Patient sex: M
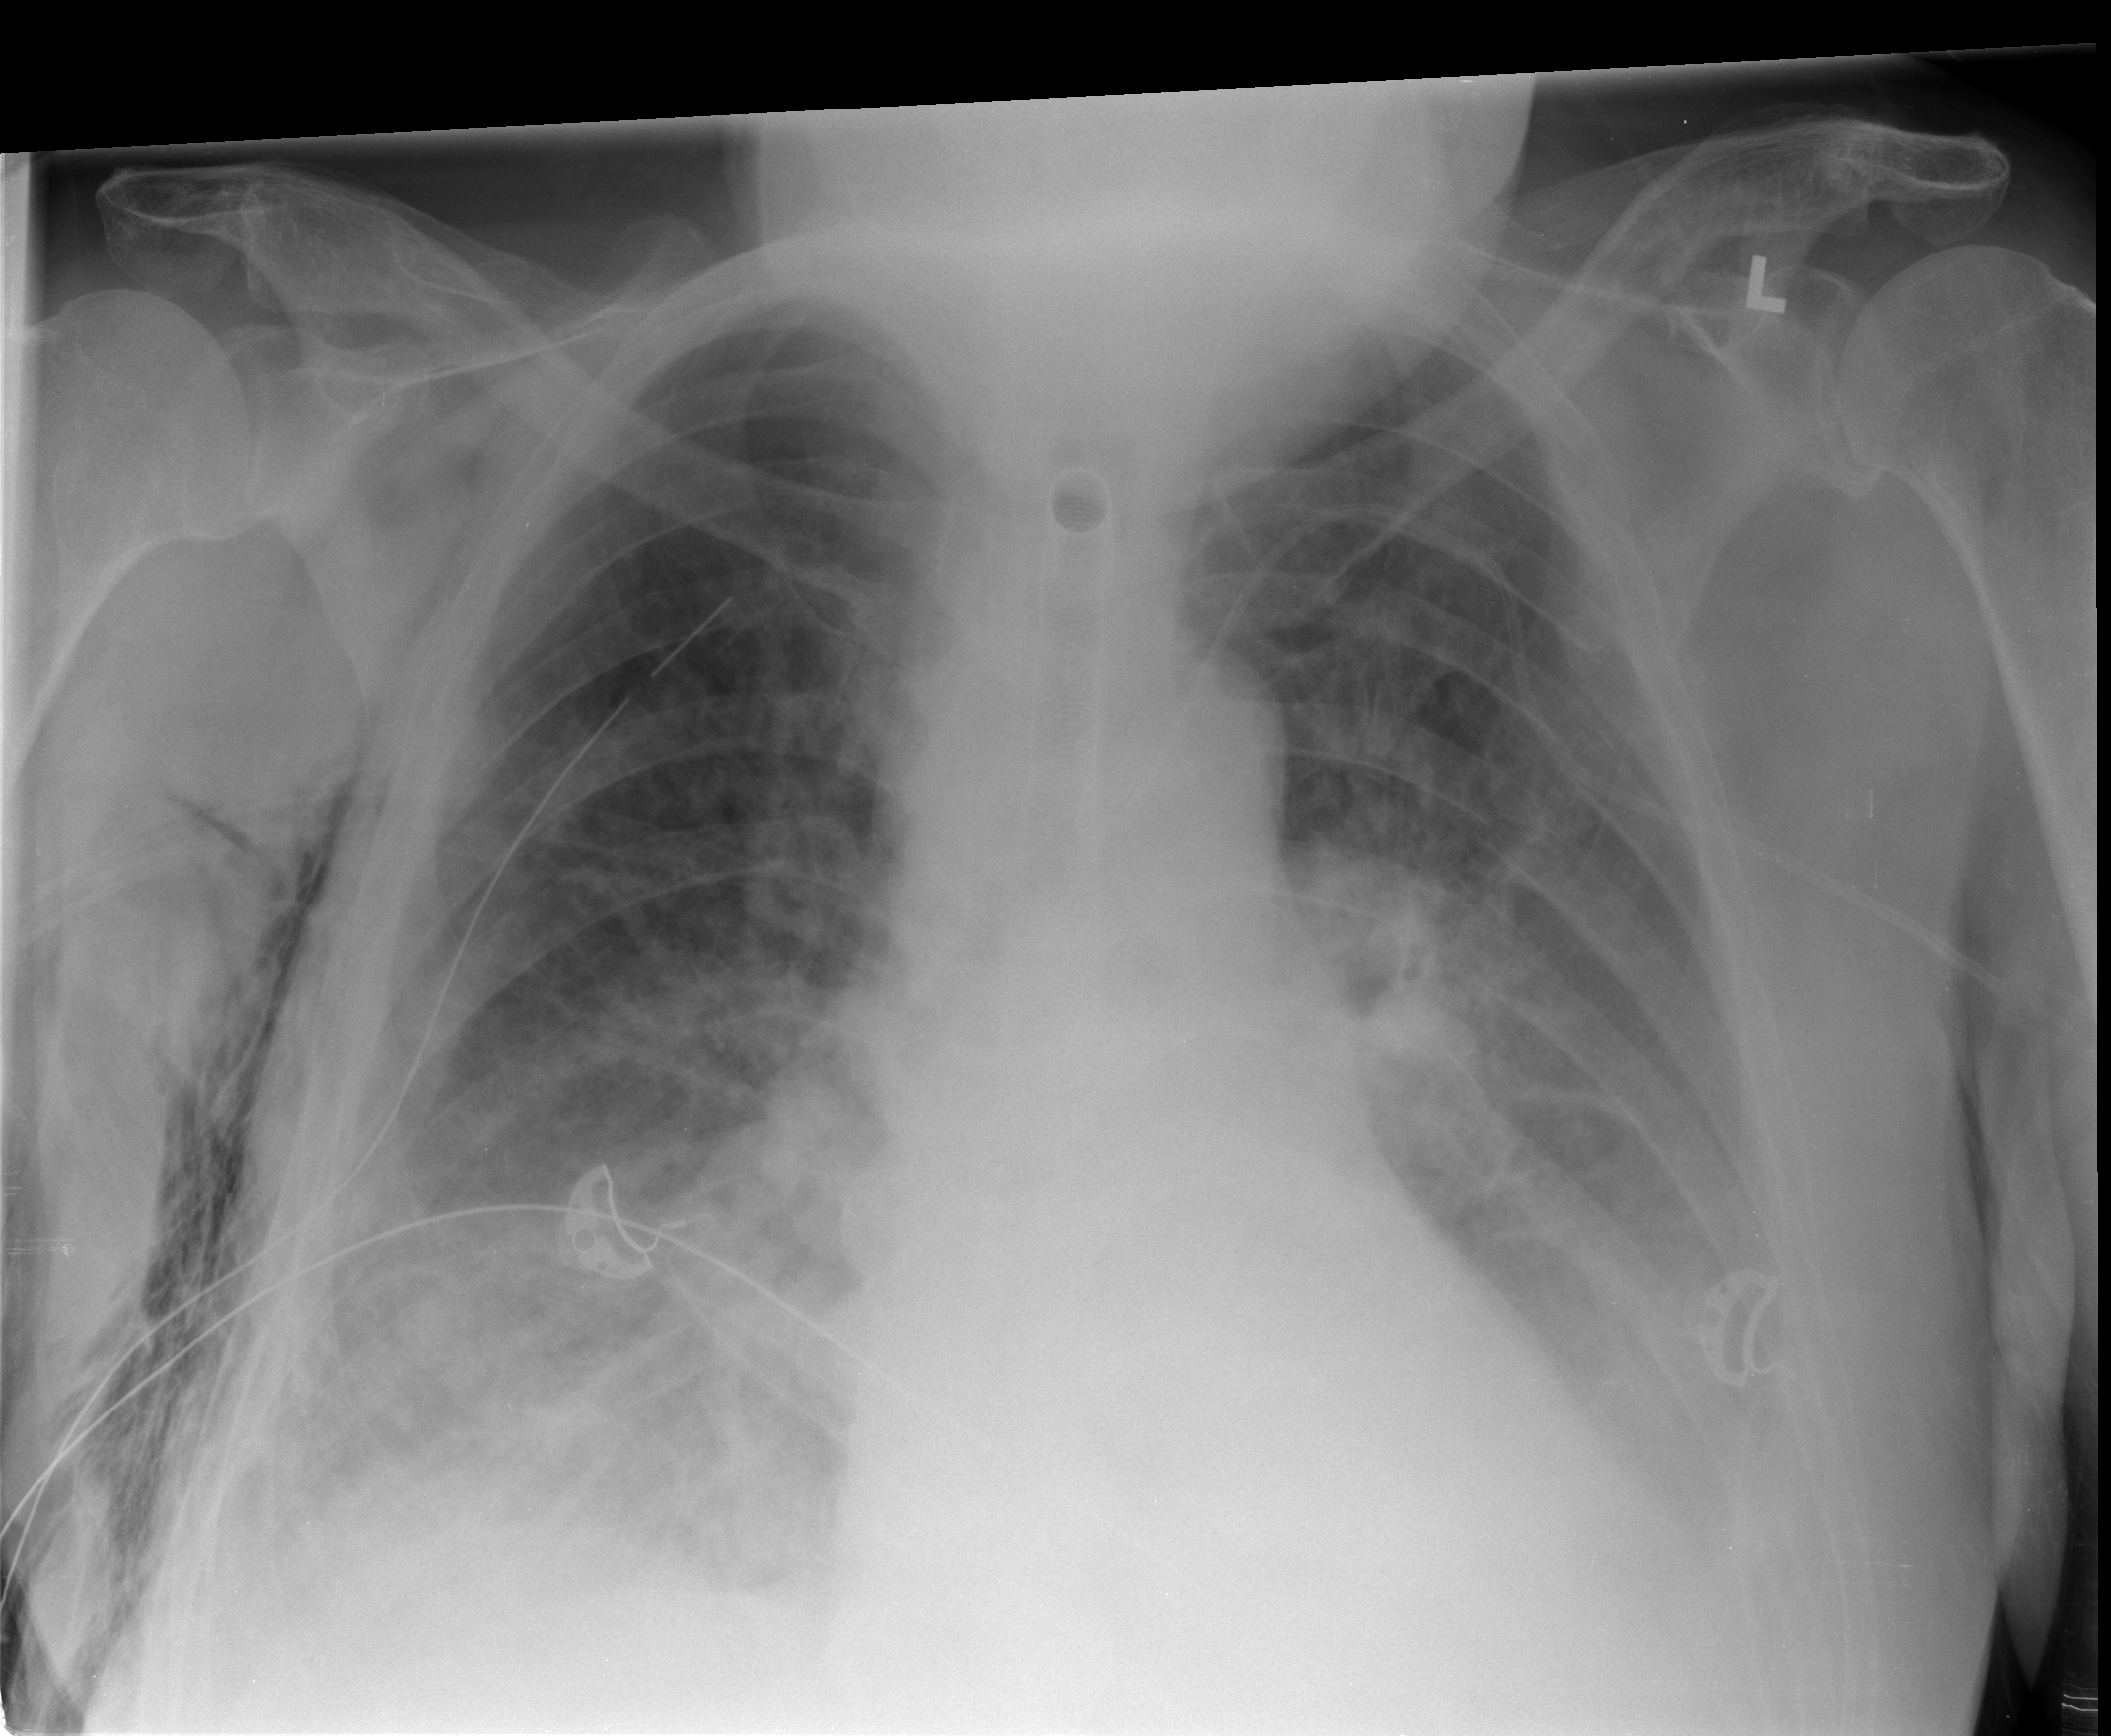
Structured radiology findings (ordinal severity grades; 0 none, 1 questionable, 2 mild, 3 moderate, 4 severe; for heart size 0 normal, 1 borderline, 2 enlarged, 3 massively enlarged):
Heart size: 0
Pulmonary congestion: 2
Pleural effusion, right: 2
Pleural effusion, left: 2
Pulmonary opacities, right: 2
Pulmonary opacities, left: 2
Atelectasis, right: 2
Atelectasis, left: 2